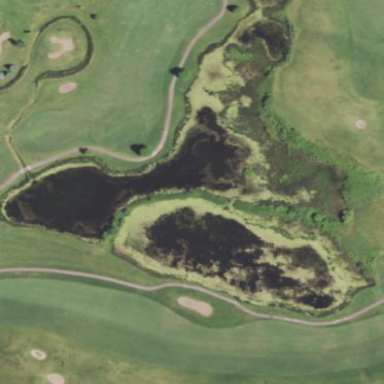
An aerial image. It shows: Golf fairway surrounded by grass.